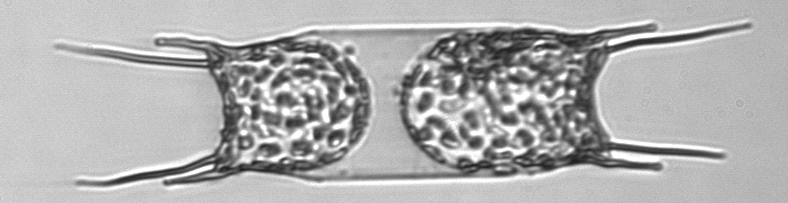
Label: Odontella